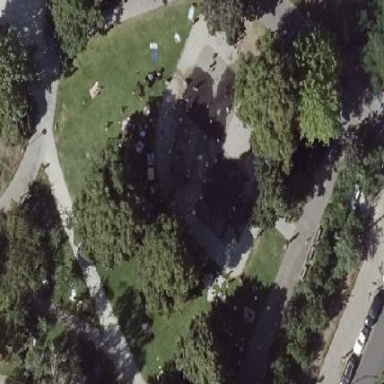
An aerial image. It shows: Playground featuring splash pad.